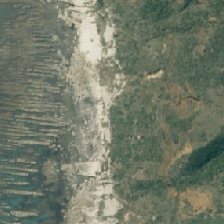
Land cover: grose_broom